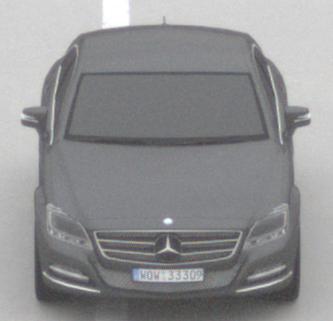
Make: Mercedes-Benz
Model: CLS Coupé 350
Detailed model: CLS-Class (218) Coupé
Model produced from: 2011/01
Model produced until: 2014/07
Doors: 4
Color: gray
Road condition: dry road
Daytime: midday
Contrast: low contrast